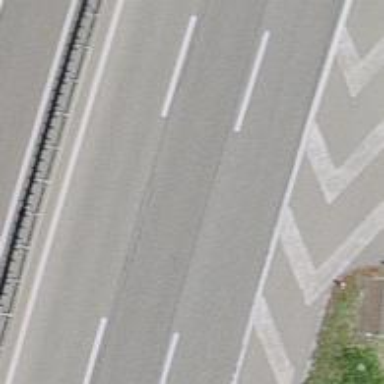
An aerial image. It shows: Asphalt motorway.